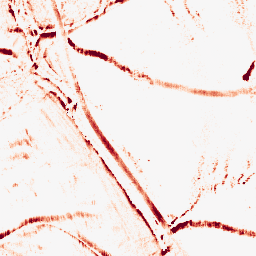
Category: morphological
Decomposition family: morphological_rect
Decomposition parameters: operation: opening
width: 5
height: 10
Upsampling method: sinc_blackman
Upsampling parameters: scale: 2
kernel_size: 16
Upsampling scale: 2